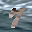
Label: 7